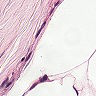
Metastatic tissue present: no